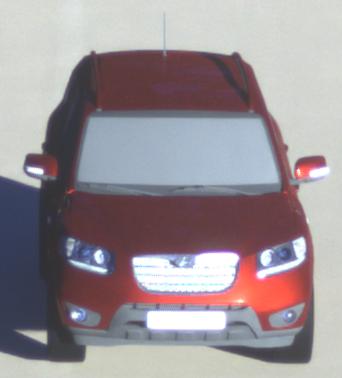
Make: Hyundai
Model: Santa Fe 2.4
Detailed model: Santa Fe (CM)
Model produced from: 2010/01
Model produced until: 2012/09
Doors: 5
Color: red
Road condition: dry road
Daytime: sunrise or sunset
Contrast: high contrast